Question: I am having a really hard time trying to fix a Clients Database records. I need to Find and Replace all Curly Quotes which look like this '"' with Straight Quotes '"'

I have tried to run this on my MySQL database with no luck.
'''
update wp_posts set post_content = replace(post_content,'"','"');
'''
I have also tried search and replace in PHP with the below, with no luck as well
'''
<?php
$str = ' "evil curly quotes" no "good straight quotes"';
str_replace ('"', '"', $str);
echo $str;
// Prints:
// "evil curly quotes" no "good straight quotes"
?>
'''
Please help me anyone, there has to be an easy way to do this besides manually editing thousands of records?
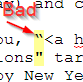
Answer: You are not actually replacing any value. You forgot to assign the return value of the 'str_replace' call to the '$str' variable. This will do the trick:
'''
<?php
$str = ' "evil curly quotes" no "good straight quotes"';
$str = str_replace ('"', '"', $str);
echo $str;
// Prints:
// "evil curly quotes" no "good straight quotes"
?>
'''
edit: Tom D also provided the correct answer in his comment (and did it earlier than me to be fair).